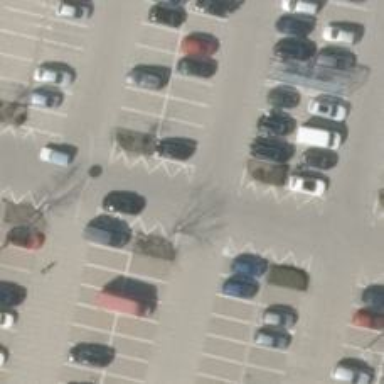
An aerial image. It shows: Parking aisle designated as service road.